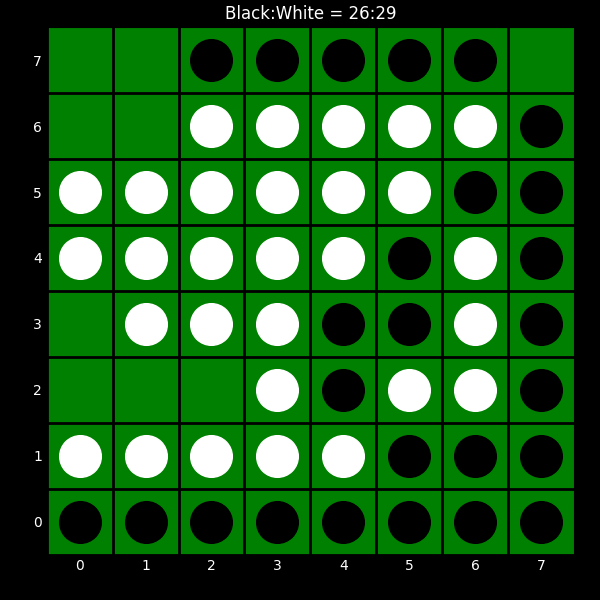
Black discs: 26
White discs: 29